【题型】填空题　【知识点】立体几何　【难度】easy
将边长分别为 1cm 和 2cm 的矩形，绕边长为 2cm 的一边所在的直线旋转一周得到一旋转体，则该旋转体的体积为\underline{\qquad\qquad} $\text{cm}^3$.
【解答】
【答案】 $2\pi$

【分析】 旋转体为圆柱，高为 2cm，底面半径为 1cm，利用圆柱体积公式求出答案.

【详解】 如图所示，旋转体为圆柱，高为 2cm，底面半径为 1cm，

故体积为 $\pi \cdot 1^2 \times 2 = 2\pi \text{ cm}^3$.

故答案为：$2\pi$
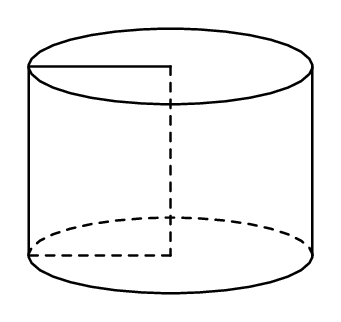